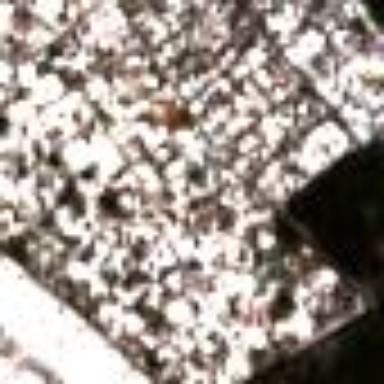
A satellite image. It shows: Gardening area designated for allotments.